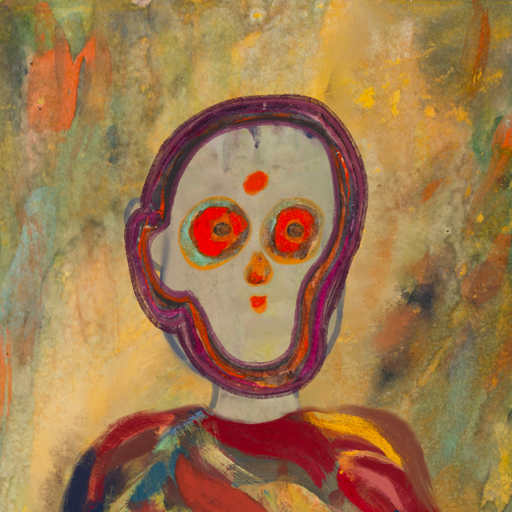
Background: Comrade, Head And Neck Front: Hill_Girl, Face Front: Sisters, Bust: Mother_And_Son_Son, Hair Front: Hypocrite, Head Accessory: Blank, Second Necklace: Blank, Necklace: Blank, Baby: Blank